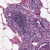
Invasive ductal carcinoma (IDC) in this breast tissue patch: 0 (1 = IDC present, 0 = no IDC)